Question: I have a specific doubt.
In the example,<URL>

I have drawn a sequence diagram. I Have to represent the role tomcat is playing in the diagram. Is this the right way to represent? What does the struts-config.xml file do in this diagram?
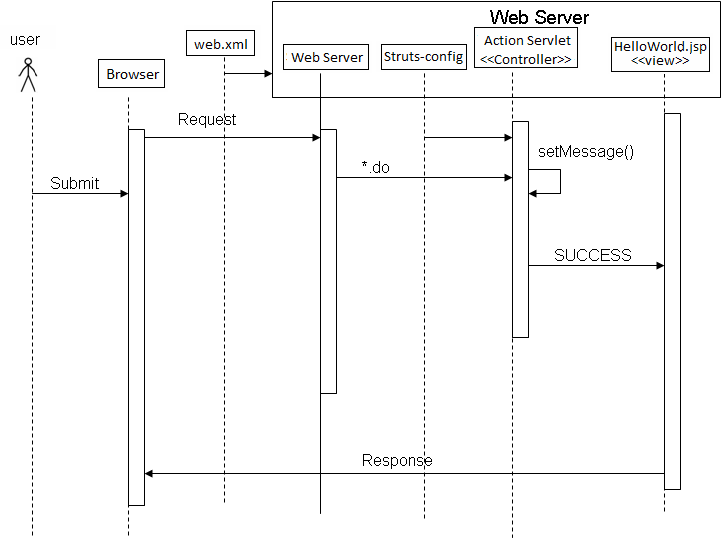
Answer: I think there is no need of 'web.xml' before the 'web server layer' in your sequence diagram.In fact, the 'web server' or 'servlet engine' is the one that parses the web.xml and loads the 'ActionServlet' when you deploy the application.So in this case, web.xml is not coming into the picture.All the request will be processed by your 'Action class'.That you can include here.
'Struts-Config' will be loaded by your 'ActionServlet' when you deploy the application.Your web server is comprised of
1.'web.xml' which will load the 'action servlet' which in turn load all action classes during deploying the application.
2.when a user makes a request, this 'action class' is the one that is serving your request.
You can represent the action class here.